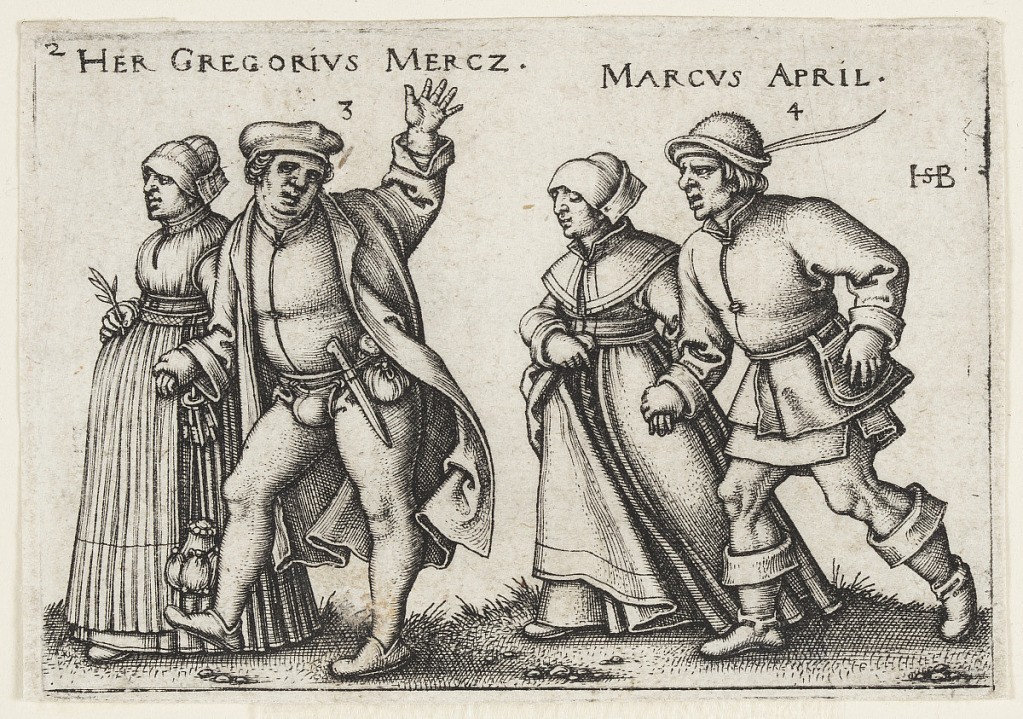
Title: March and April
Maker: Hans Sebald Beham, German, 1500–1550
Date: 1546
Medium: Engraving on off-white laid paper
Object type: Print
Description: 2 in a series of 10 plates